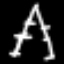
Label: The Eiffel Tower